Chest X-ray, PA view. Patient: 65 years old, sex F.
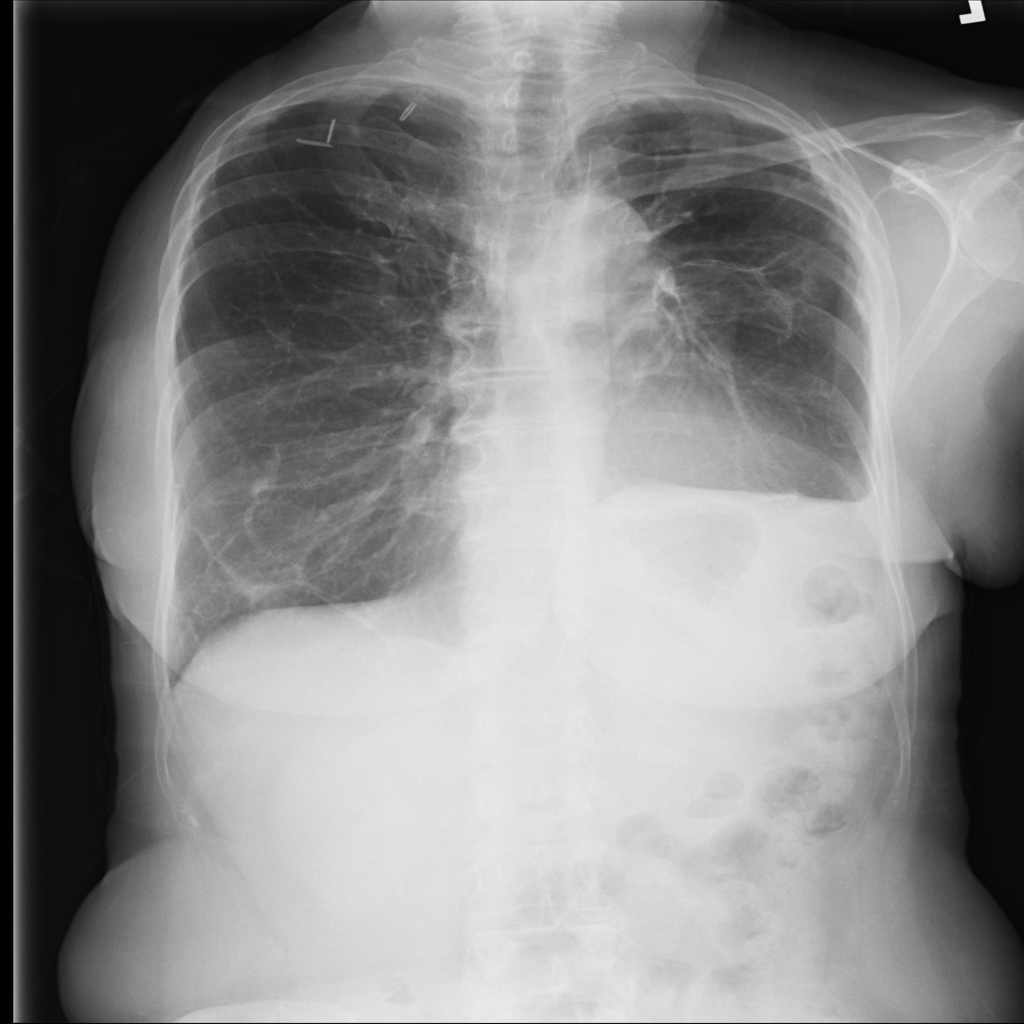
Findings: Pneumothorax